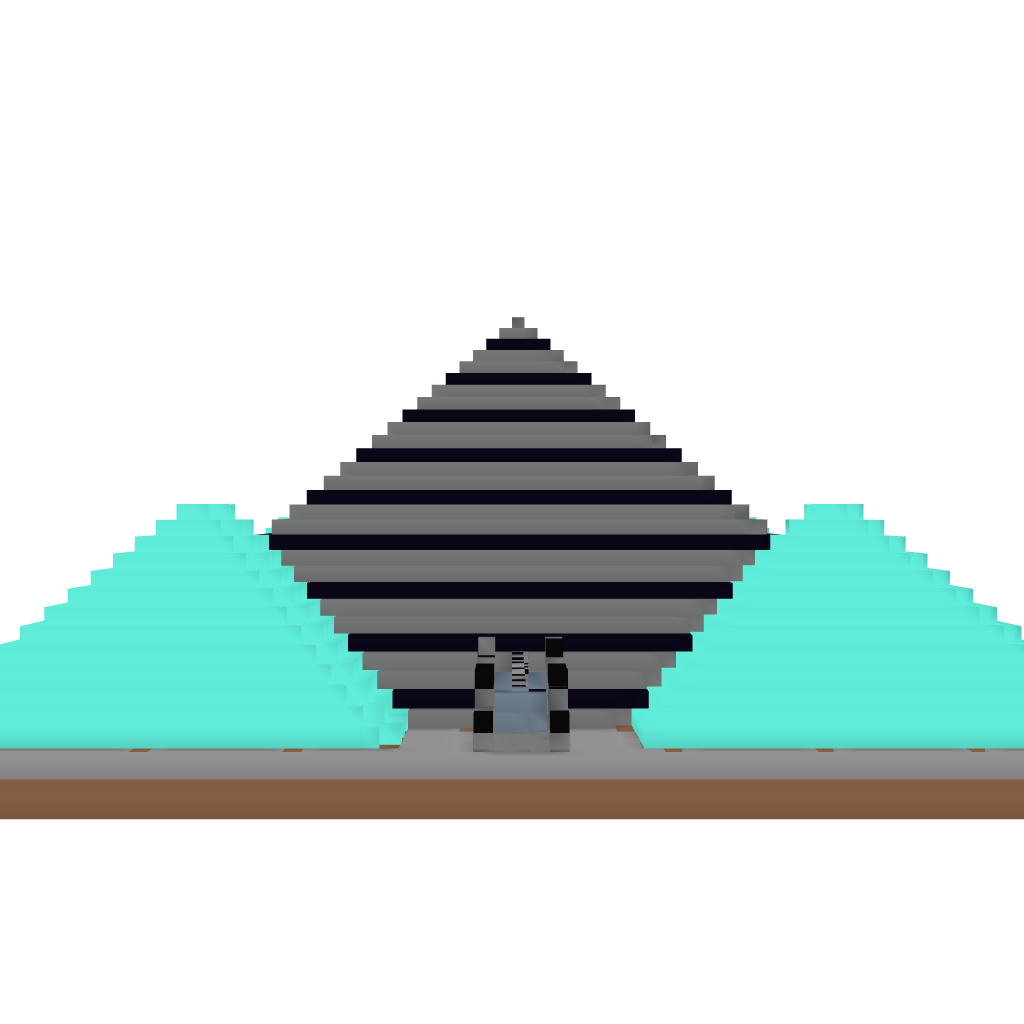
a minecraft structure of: Pyramid Spawn